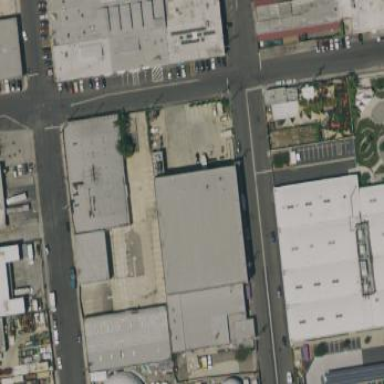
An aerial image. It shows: Warehouse.